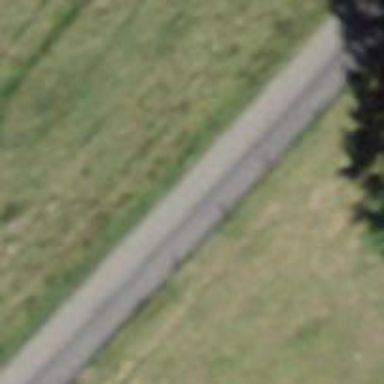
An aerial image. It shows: Well-maintained track road with grade 1 tracktype.